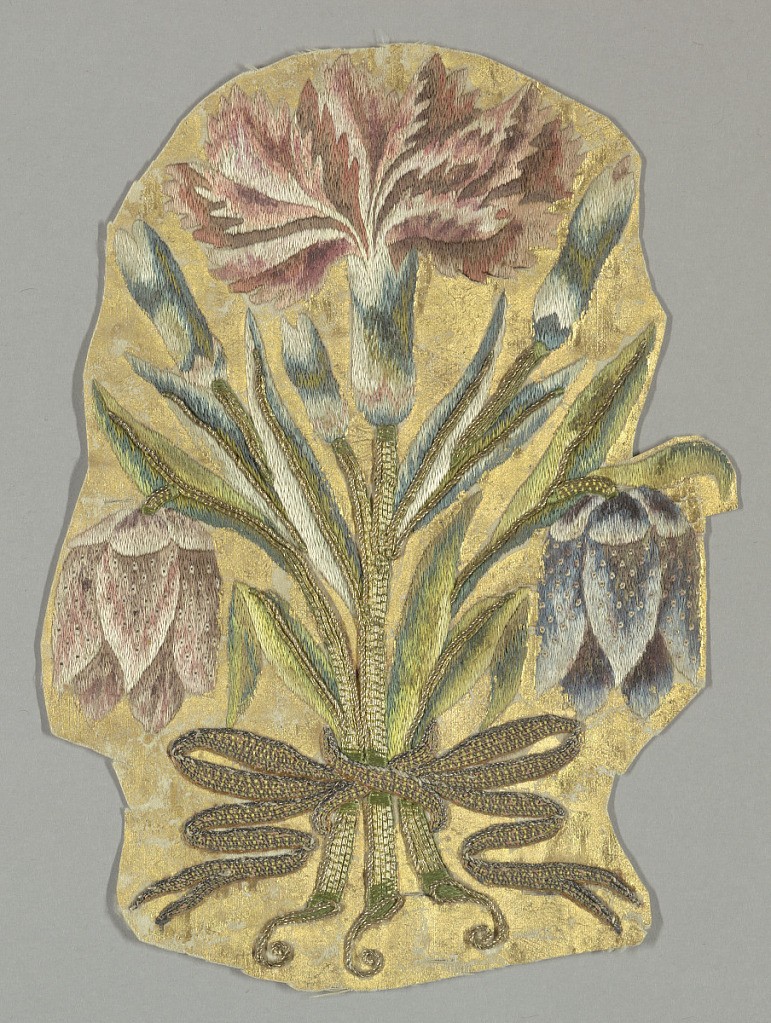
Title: Fragment
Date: early 18th century
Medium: silk, metallic thread, gold paint Technique: embroidered using satin, stem and couching stiches on satin weave; painted
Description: Small fragment with a bouquet of multicolored flowers (carnation and tulips) and leaves tied with a ribbon. Satin weave ground is painted gold.